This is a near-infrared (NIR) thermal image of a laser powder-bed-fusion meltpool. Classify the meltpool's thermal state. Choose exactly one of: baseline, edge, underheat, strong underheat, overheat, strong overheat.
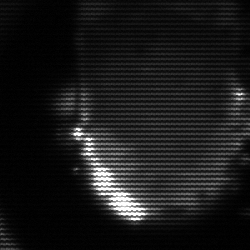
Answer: baseline